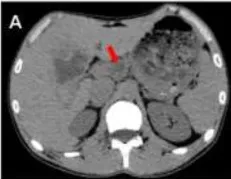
CT plain and enhanced scan. (A) Hydatid lesion in liver and enlarged lymph node in the hepatogastric space with diameter of 2.13 cm.
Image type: radiology (ct)